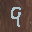
Label: 9